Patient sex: M
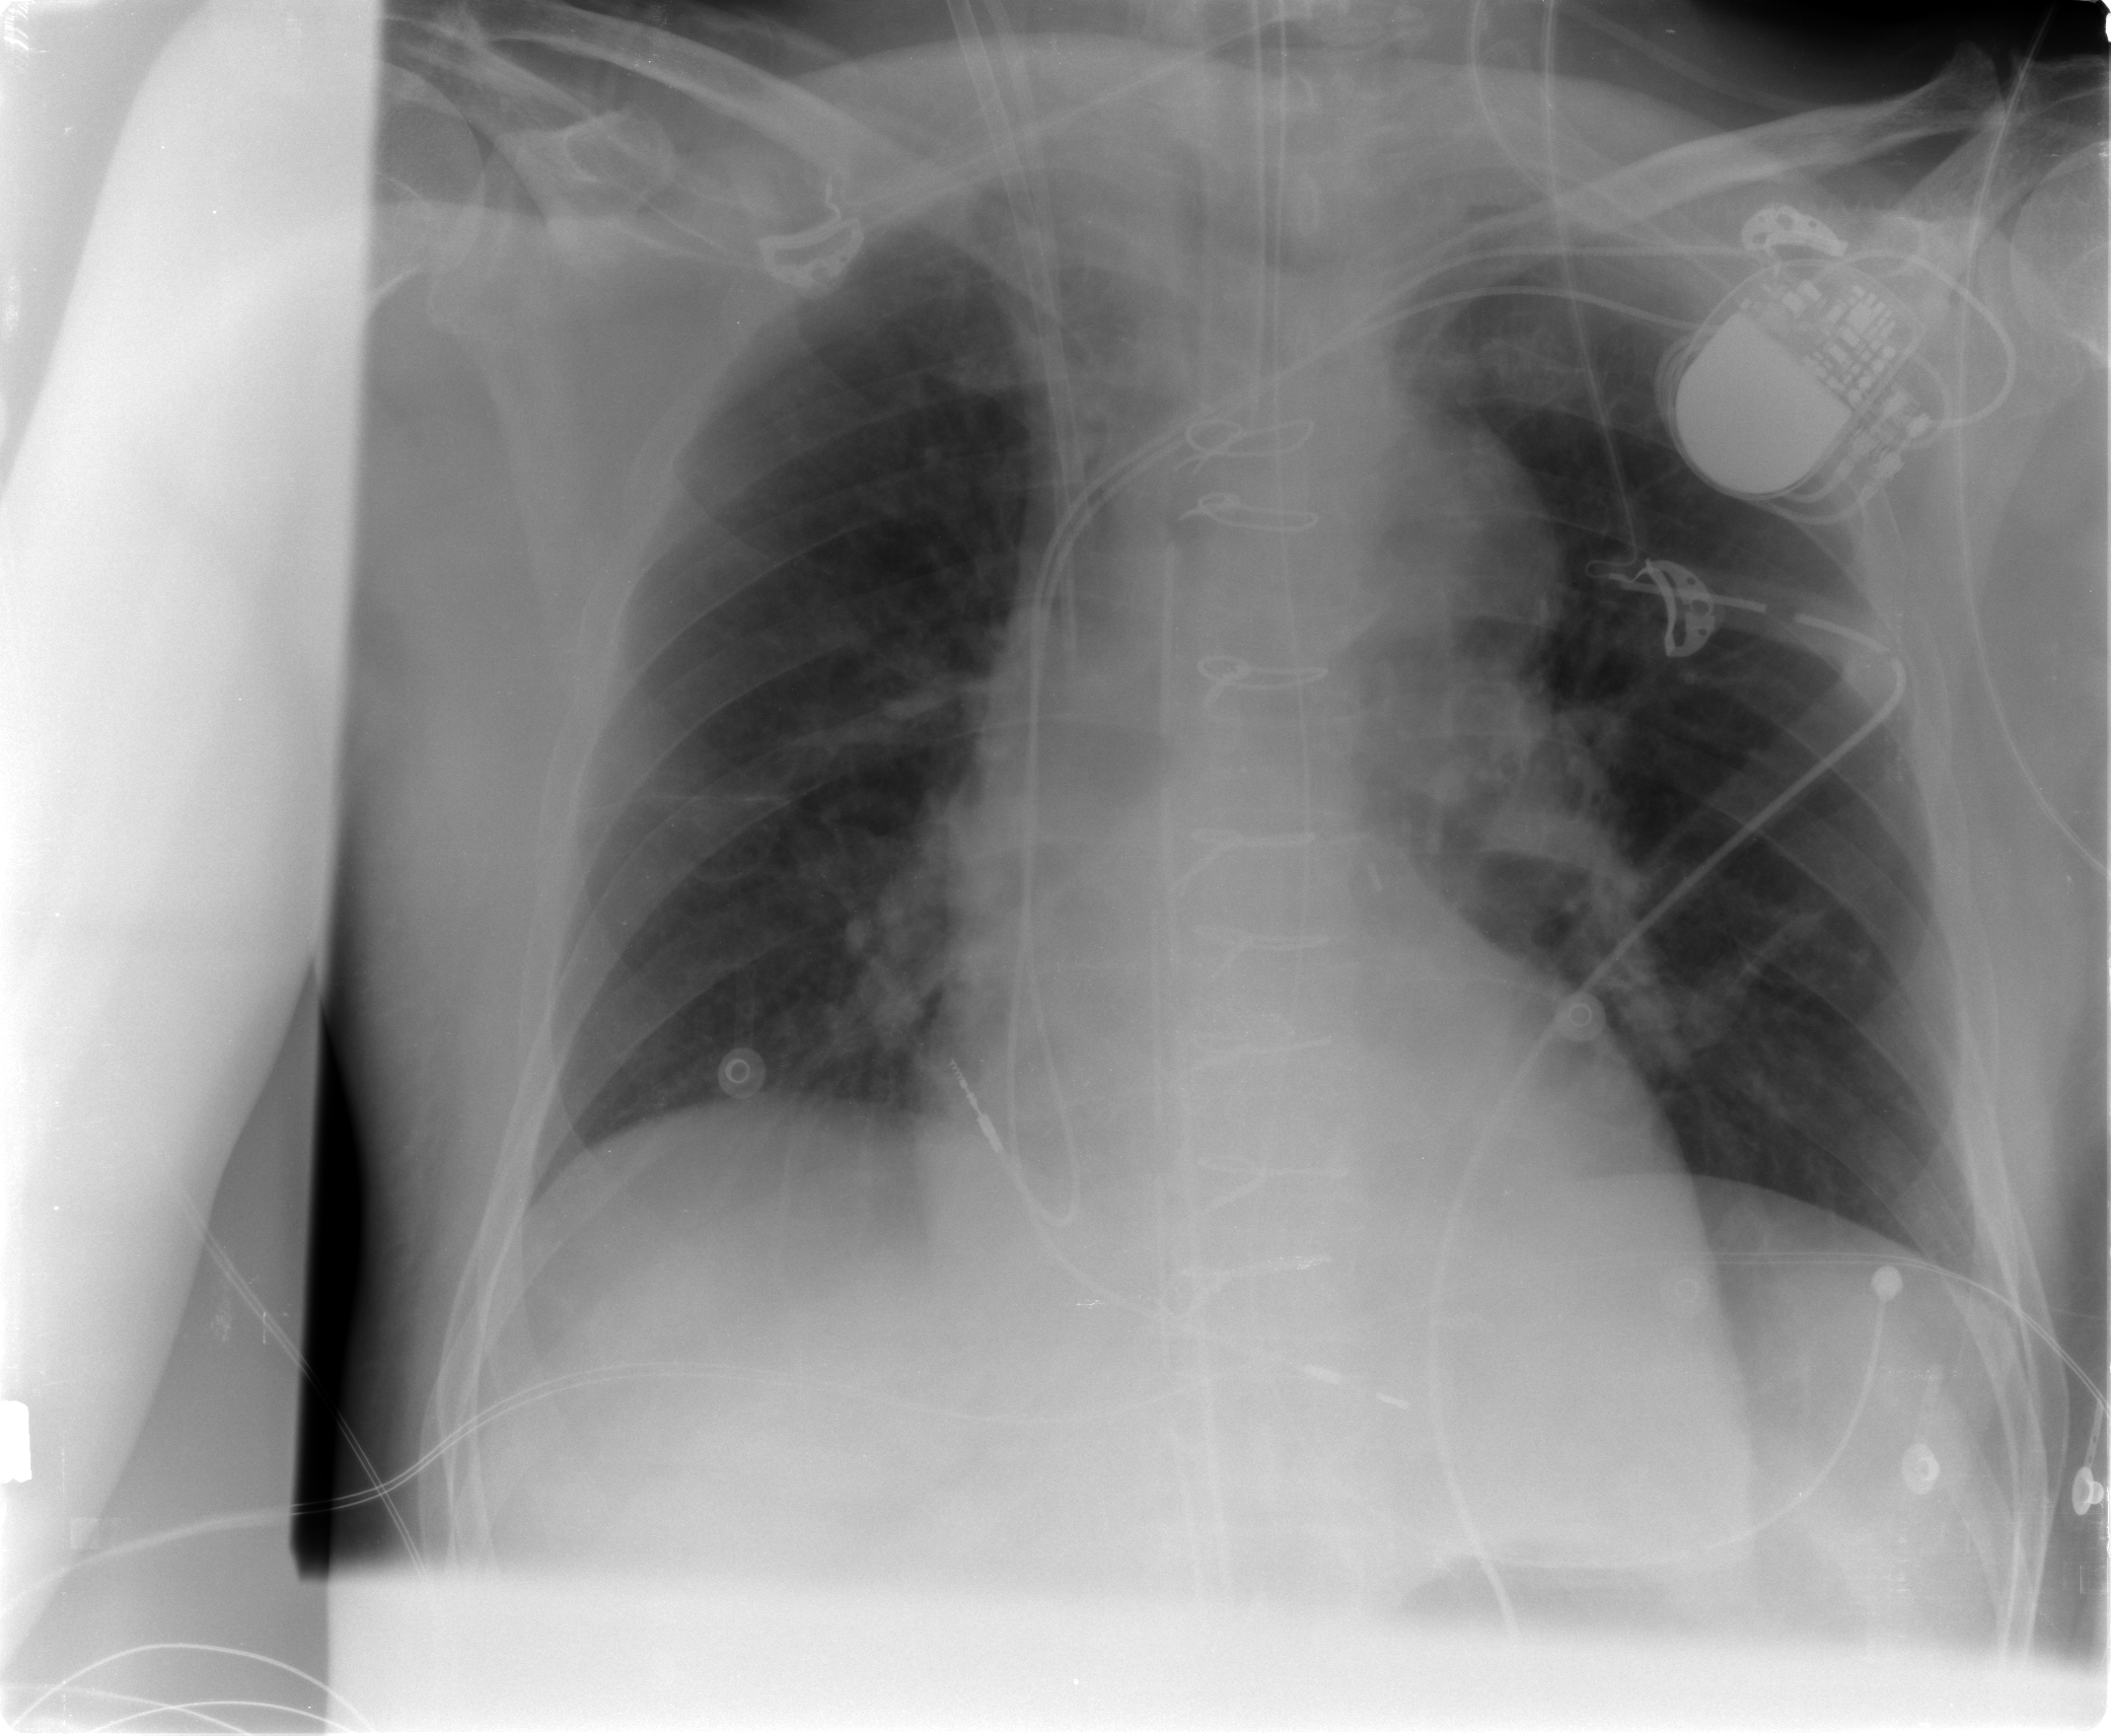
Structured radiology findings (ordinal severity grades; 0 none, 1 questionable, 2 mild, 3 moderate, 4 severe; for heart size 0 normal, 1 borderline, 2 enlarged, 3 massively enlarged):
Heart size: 0
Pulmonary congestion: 2
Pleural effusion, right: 0
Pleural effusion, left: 0
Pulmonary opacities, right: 0
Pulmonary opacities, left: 0
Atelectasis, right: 0
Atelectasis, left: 0